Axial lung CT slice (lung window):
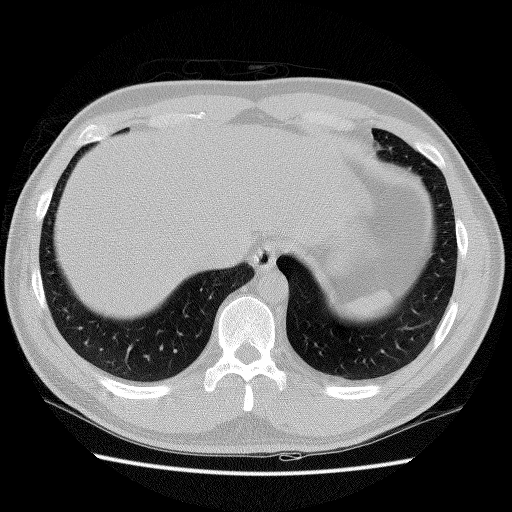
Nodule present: no